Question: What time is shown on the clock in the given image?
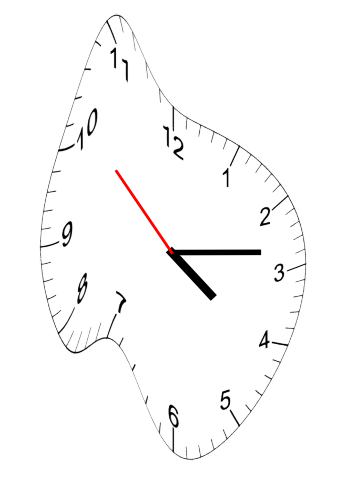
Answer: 04:13:52